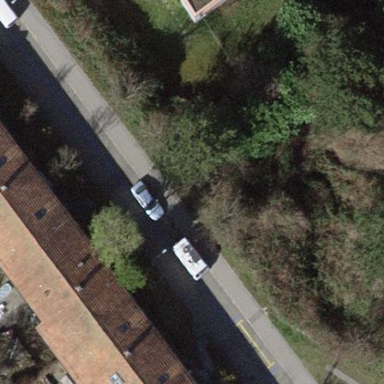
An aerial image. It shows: Parking lane for vehicles.